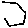
Label: hexagon